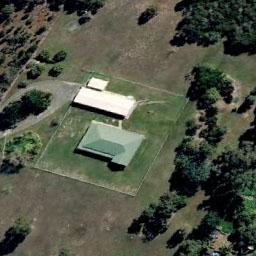
Label: residential